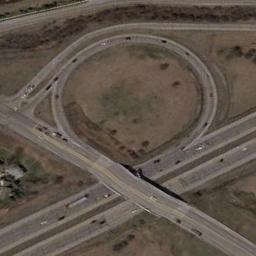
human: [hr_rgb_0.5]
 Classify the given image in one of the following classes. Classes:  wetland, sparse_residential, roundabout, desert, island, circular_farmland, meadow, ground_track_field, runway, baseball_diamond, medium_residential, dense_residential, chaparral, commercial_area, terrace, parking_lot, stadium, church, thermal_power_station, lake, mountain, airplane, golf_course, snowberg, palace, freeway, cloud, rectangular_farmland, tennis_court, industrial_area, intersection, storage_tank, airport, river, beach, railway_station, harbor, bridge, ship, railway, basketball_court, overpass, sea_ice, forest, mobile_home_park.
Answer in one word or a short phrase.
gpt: overpass